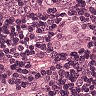
Metastatic tissue present: yes